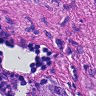
Metastatic tissue present: yes